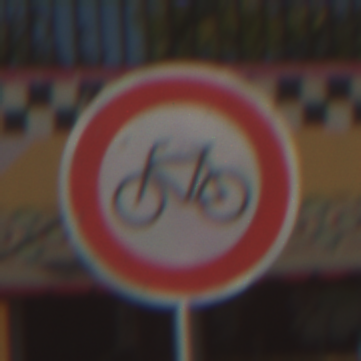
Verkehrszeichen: VerbotRadverkehr
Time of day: MorningAfternoon
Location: Outdoor (Special)
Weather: PartlyCloudy
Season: NotSpecified
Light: Natural